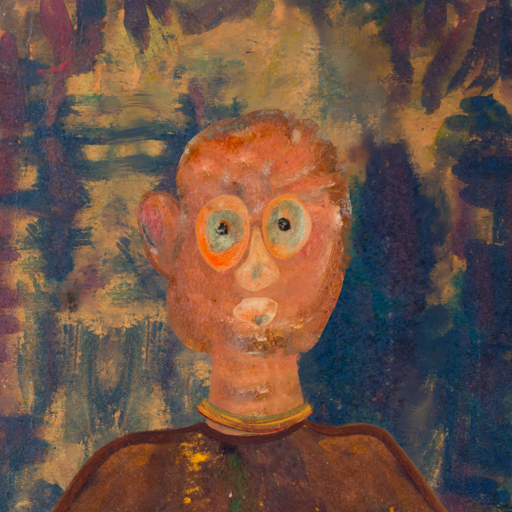
Background: InTheSun, Head And Neck Front: Boggyland, Face Front: Childish, Bust: Comrade, Hair Front: Blank, Head Accessory: Blank, Second Necklace: Blank, Necklace: Mother_And_Son_Son, Baby: Blank